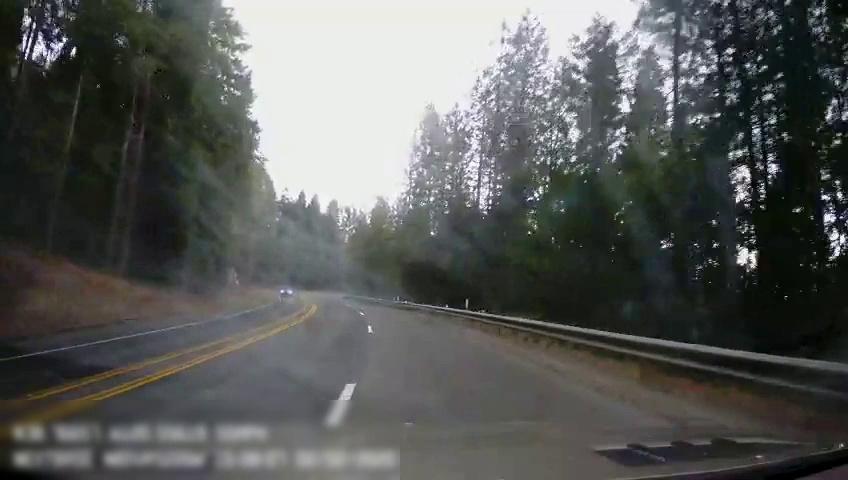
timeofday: Day
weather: Cloudy
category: Drivable Space
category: Vehicles | Car
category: Lanes | Current Lane
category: Lanes | Opposite Lane
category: Lanes | Alternate Lane
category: Lanes | Opposite Lane